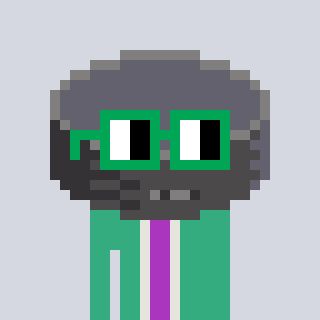
a pixel art character with square green glasses, a hockey puck-shaped head and a teal-colored body on a cool background